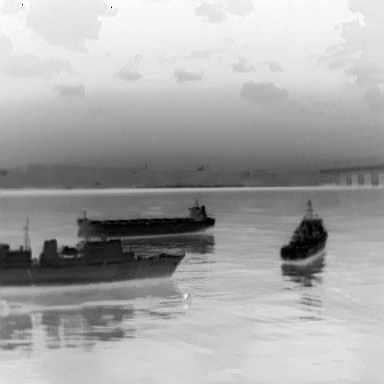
There is a liner in the infrared image.